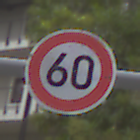
Verkehrszeichen: Geschwindigkeit60
Umgebung: Outdoor, Urban
Tageszeit: Midday
Wetter: Overcast
Licht: Natural
Jahreszeit: NotSpecified
Kontrast: LowContrast